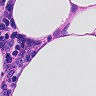
Metastatic tissue present: no